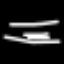
Label: line